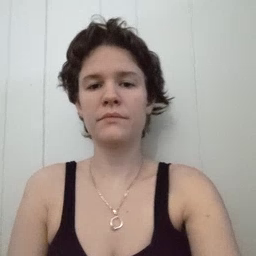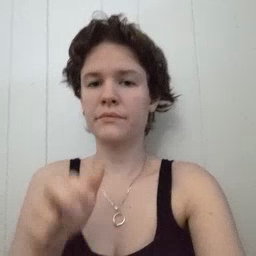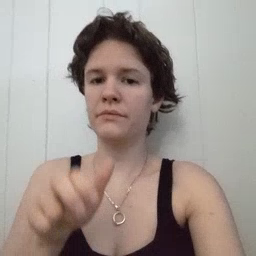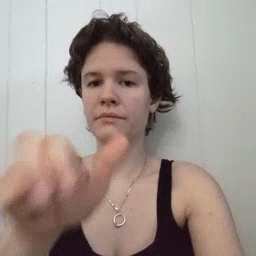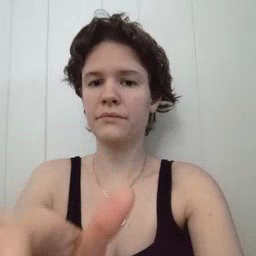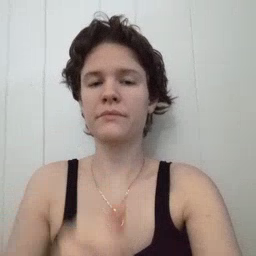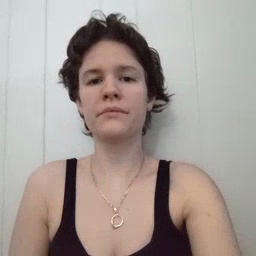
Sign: ride